Field crop: maize
Growth stage: 2
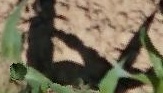
Species: maize